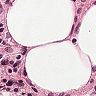
Metastatic tissue present: no